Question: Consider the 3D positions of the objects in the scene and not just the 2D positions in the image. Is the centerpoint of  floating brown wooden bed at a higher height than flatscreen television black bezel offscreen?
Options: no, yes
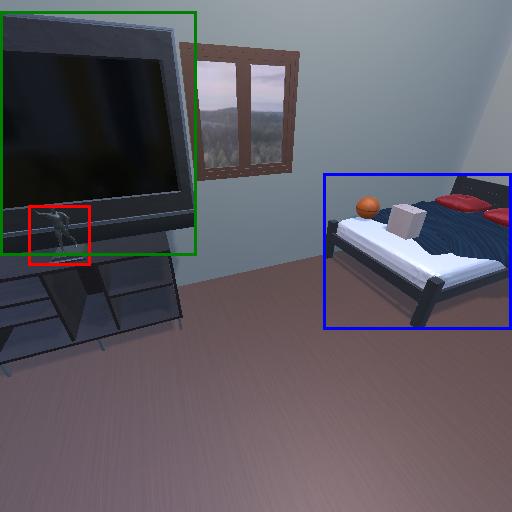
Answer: no